Current action and preconditions to check: trajectory_clear

Your task: For each precondition in the list above, predict whether it will hold at this action.

Consider the current scene as observed from the mobile robot's camera, and analyze the predicted future states of all dynamic agents (e.g., people, animals, vehicles, or any moving entities) within the NEXT SECOND.

IMPORTANT: Only answer "very likely" if you are absolutely certain—based on strong, clear evidence—that a dynamic agent will violate the precondition in the predicted future state. Do NOT answer "very likely" for unlikely, ambiguous, or low-probability risks.

Ask yourself for each precondition: Is there a high probability, with clear and convincing evidence, that the predicted future states of any dynamic agent will interfere with the predicted future state of the currently executing action within the NEXT SECOND, causing that precondition to fail?

Assess the risk level based on these predictions. Use "likely" or "very likely" if motions create a clear risk of interference.

Use "neutral" or "improbable" if agents are nearby but their predicted paths are clearly diverging or non-conflicting.

Failure Risk Categories: "very improbable", "improbable", "neutral", "likely", "very likely"

Answer Format: Output ONLY the probability_of_failure value from these categories: "very improbable", "improbable", "neutral", "likely", "very likely"

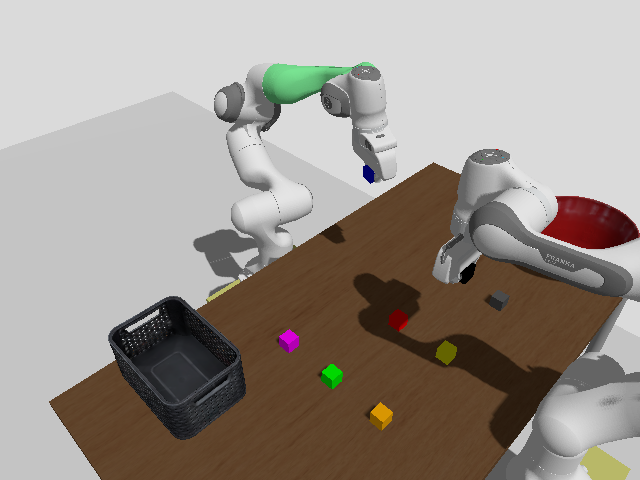

Answer: very improbable